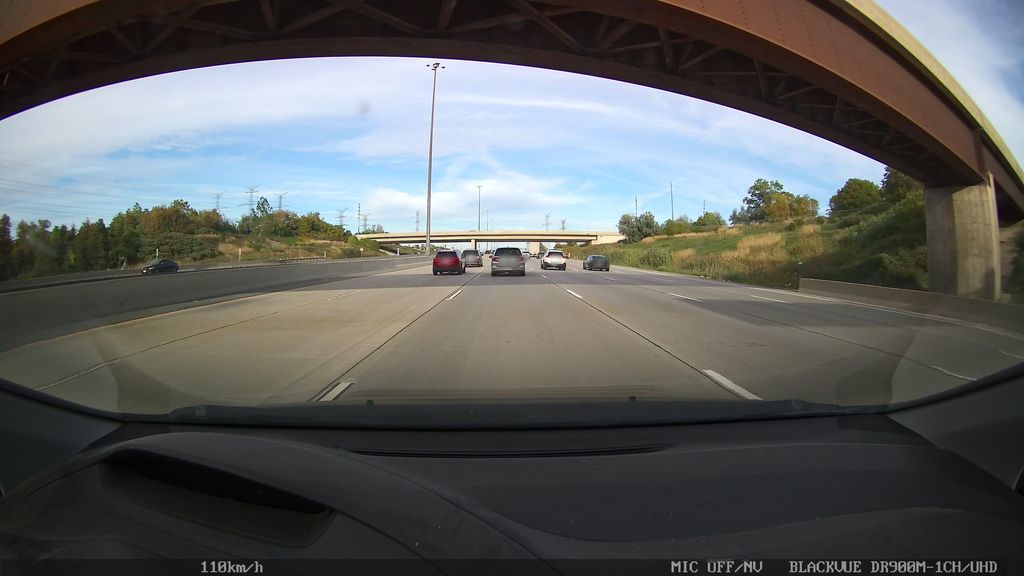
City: toronto